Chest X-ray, AP view. Patient: 9 years old, sex M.
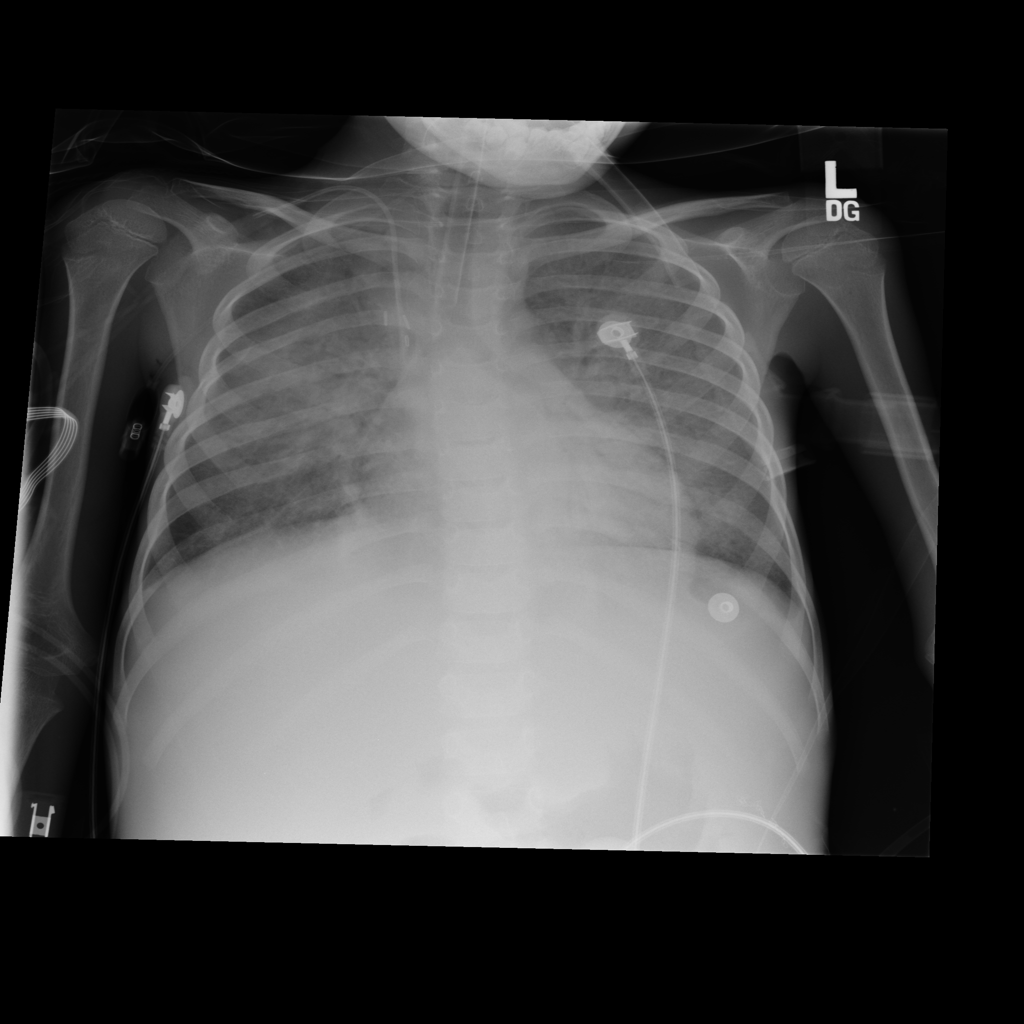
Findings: Infiltration